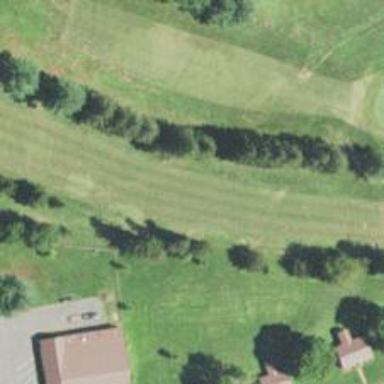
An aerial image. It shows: Golf hole.